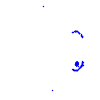
Particle: electron